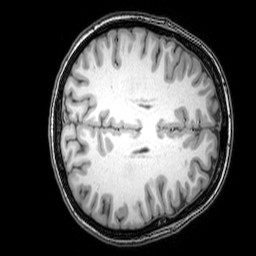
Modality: T1w
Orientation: axial
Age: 26
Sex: female
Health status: healthy
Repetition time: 0.081 s
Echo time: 0.037 s